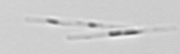
Label: Leptocylindrus